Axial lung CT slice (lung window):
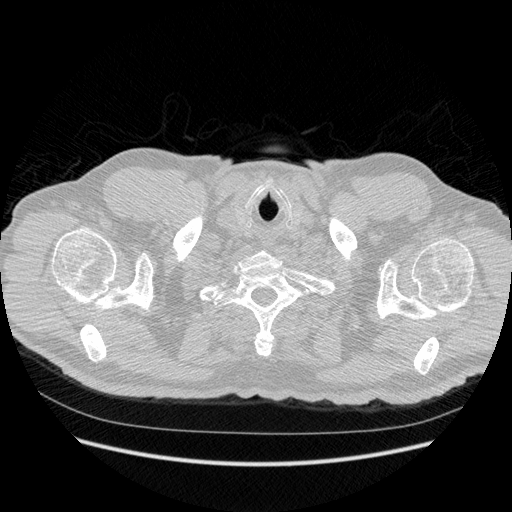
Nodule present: no